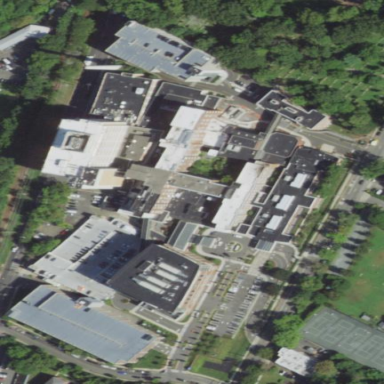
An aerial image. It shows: Healthcare facility identified as hospital.